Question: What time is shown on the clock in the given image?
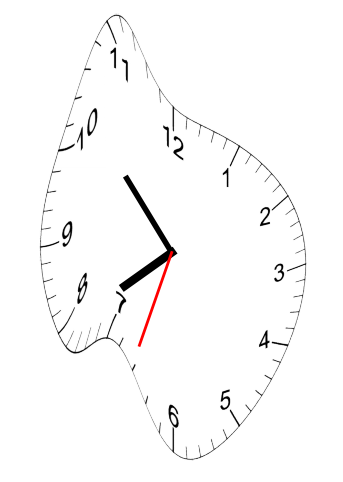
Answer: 07:52:33